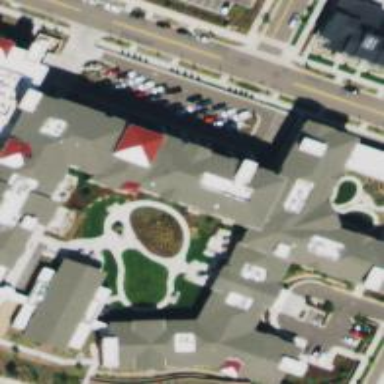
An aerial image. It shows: Building.